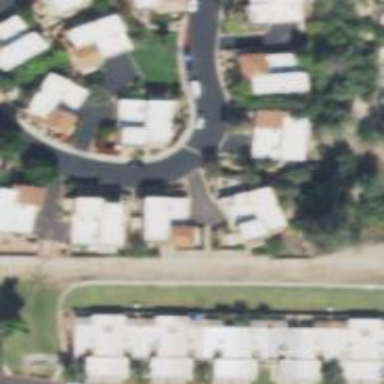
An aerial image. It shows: Asphalt road in residential area.